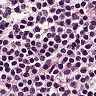
Metastatic tissue present: no